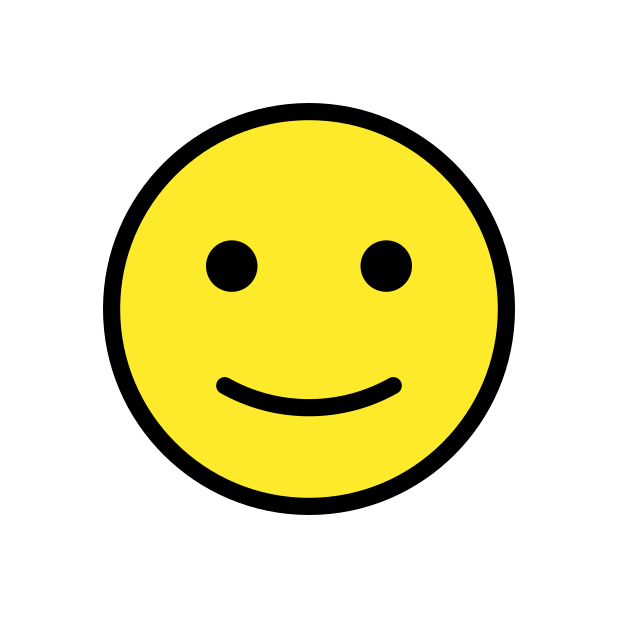
Emoji: 🙂
Name: slightly smiling face
Unicode: 0x1f642